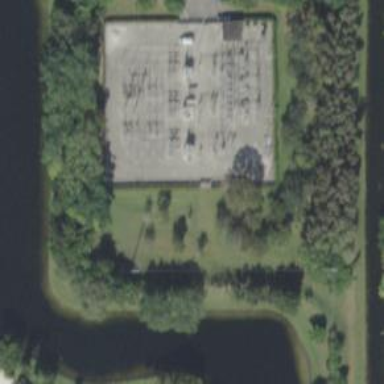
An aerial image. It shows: Outdoor distribution level power substation.